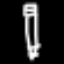
Label: pencil